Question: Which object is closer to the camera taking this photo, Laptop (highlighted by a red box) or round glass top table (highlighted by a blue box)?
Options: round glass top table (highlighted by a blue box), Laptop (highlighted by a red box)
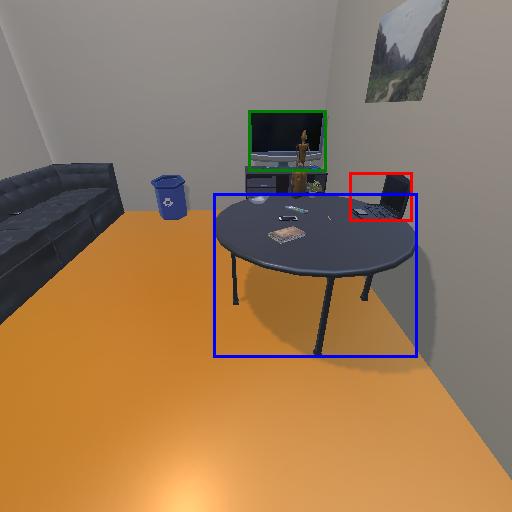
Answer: round glass top table (highlighted by a blue box)